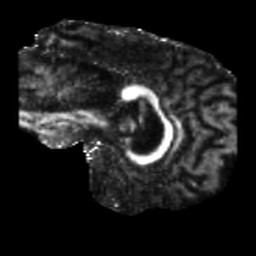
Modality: FA
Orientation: sagittal
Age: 66
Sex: male
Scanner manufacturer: siemens
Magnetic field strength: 3 T
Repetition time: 5.25 s
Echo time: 0.08 s